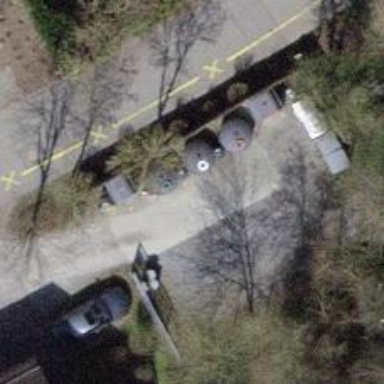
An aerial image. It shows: Recycling container for recycling.